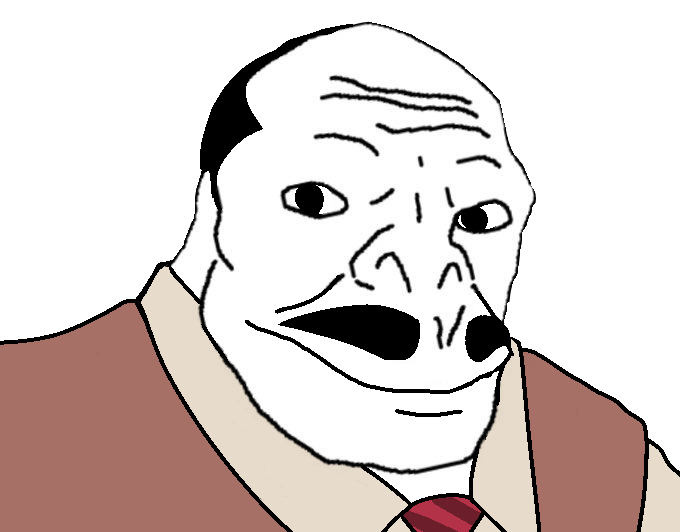
Label: 5_Craig